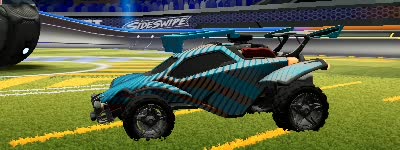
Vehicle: octane